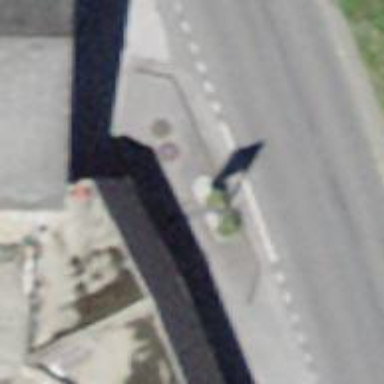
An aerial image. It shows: Fuel station.